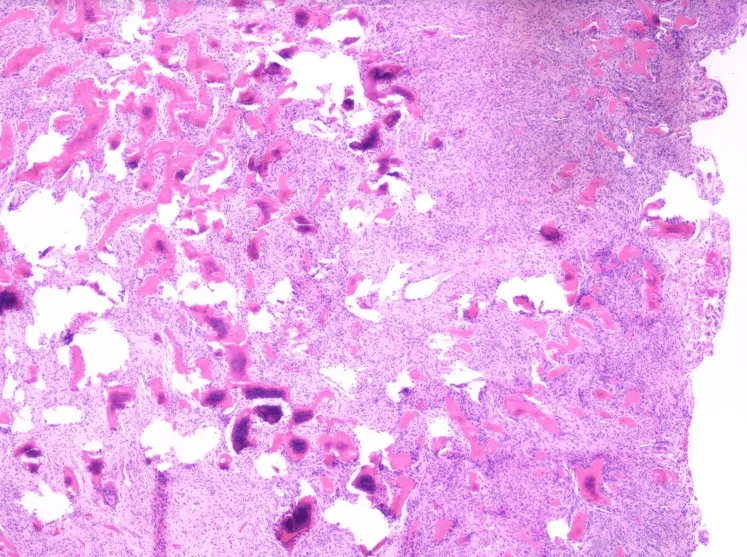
This low-magnification photomicrograph trabeculae of bone and cementum-like material in a background of cellular fibrous connective tissue(Hematoxylin & Eosin stain, 4X).
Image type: pathology (h&e)